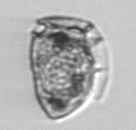
Label: Dinophysis_norvegica